Interaction volume radius: 10 \u00c5
Interaction volume height: 20 \u00c5
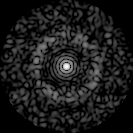
Disorder parameter: 0.8103